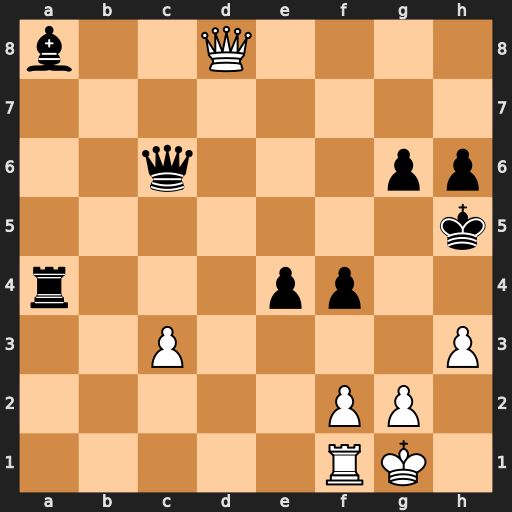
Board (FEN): b2Q4/8/2q3pp/7k/r3pp2/2P4P/5PP1/5RK1
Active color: w
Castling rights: -
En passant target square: -
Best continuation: g4+ fxg3 Qd1+ Kg5 fxg3 Qb6+ Rf2 Qxf2+ Kxf2